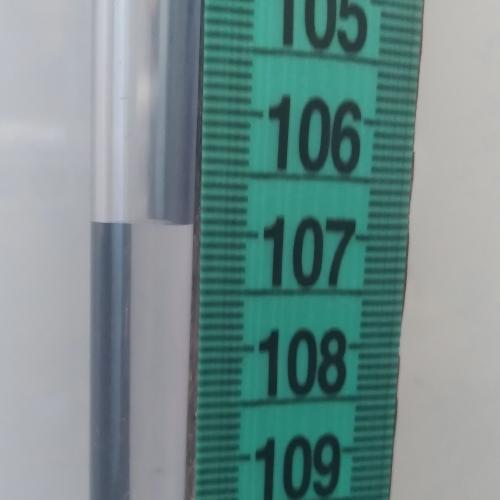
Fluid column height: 106.9 cm